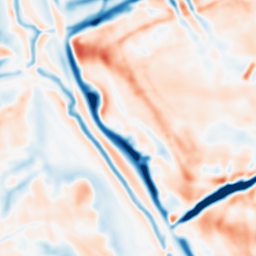
Category: multiscale
Decomposition family: dog_multiscale
Decomposition parameters: sigma_ratio: 1.6
n_scales: 3
base_sigma: 2
Upsampling method: quintic
Upsampling parameters: scale: 2
Upsampling scale: 2